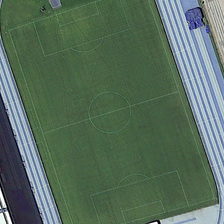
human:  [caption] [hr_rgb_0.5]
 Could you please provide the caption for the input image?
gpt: a football field is in a playground .

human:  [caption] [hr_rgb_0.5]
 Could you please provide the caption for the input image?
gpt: a football field is in a playground .

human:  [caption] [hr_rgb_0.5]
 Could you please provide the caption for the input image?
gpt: the big playground is in the gym and stands is nearby .

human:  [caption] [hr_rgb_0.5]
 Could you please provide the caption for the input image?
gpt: the playground consists of a blue track and a green football field .

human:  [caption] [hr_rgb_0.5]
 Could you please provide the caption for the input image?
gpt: the playground consists of a blue track and a green football field .